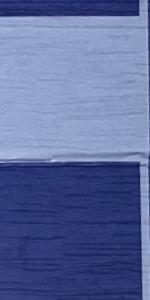
Label: Empty